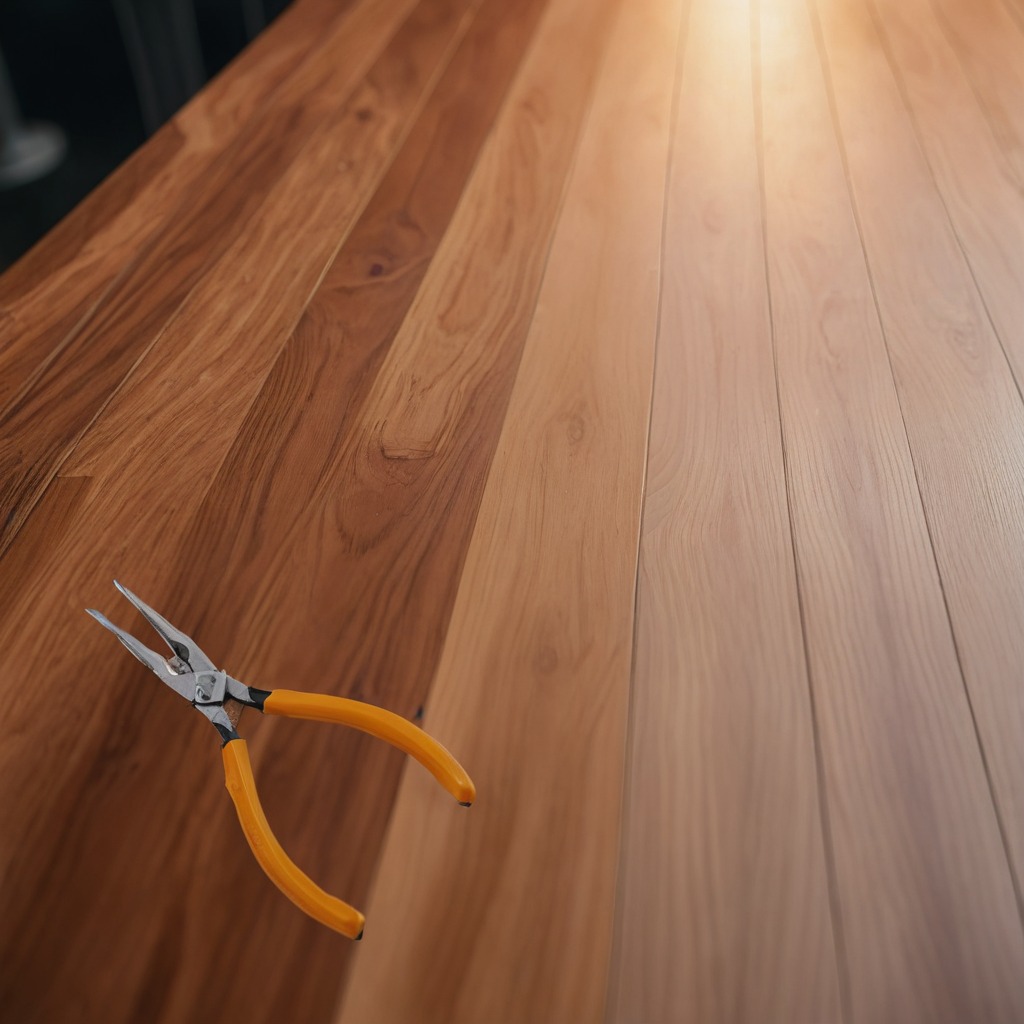
A plier is lying on the wooden table.